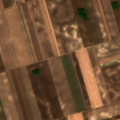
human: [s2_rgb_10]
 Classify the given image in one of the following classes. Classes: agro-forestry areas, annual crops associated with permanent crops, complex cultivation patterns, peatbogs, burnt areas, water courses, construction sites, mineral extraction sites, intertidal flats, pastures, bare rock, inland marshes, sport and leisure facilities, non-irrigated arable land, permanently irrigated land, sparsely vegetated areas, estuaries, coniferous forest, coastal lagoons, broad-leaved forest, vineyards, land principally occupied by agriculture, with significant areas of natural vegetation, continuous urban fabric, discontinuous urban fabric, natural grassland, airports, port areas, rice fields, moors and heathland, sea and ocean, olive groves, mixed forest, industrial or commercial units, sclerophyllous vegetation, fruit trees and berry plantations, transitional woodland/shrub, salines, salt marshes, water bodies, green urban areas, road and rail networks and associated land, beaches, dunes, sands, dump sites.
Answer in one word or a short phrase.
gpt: non-irrigated arable land